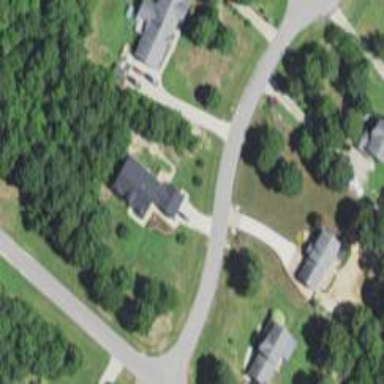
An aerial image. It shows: Residential road.